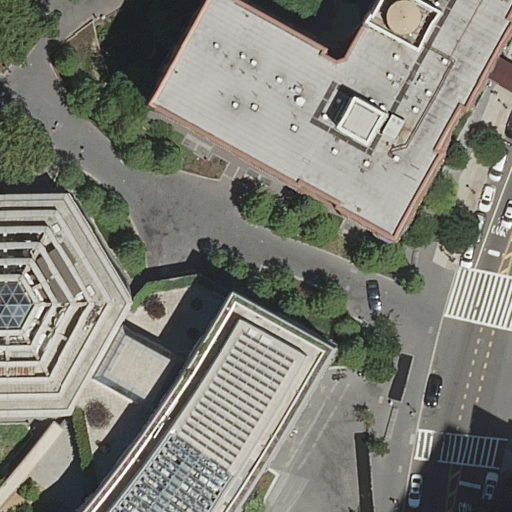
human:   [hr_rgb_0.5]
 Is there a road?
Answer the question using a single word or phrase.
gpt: yes

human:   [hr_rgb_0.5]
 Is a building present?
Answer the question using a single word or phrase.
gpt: yes

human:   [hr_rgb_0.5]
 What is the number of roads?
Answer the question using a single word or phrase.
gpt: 10

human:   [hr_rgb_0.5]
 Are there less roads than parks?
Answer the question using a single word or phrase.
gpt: no

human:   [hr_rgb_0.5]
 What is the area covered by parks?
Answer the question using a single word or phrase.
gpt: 7406m2

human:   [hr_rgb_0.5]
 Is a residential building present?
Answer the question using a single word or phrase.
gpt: yes

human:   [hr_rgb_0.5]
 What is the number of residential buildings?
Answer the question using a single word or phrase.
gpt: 3

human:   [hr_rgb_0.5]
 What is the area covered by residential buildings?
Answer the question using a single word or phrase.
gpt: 3487m2

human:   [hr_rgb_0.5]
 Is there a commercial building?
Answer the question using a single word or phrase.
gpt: no

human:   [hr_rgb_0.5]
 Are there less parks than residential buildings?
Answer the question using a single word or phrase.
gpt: yes

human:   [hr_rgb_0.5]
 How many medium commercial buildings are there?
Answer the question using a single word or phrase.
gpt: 0

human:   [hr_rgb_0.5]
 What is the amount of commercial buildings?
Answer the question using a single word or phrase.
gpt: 0

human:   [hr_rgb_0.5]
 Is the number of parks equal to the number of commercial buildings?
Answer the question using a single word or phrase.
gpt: no

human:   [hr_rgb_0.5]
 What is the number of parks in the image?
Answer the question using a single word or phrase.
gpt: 2

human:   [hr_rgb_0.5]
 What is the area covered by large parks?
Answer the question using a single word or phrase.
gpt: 7406m2

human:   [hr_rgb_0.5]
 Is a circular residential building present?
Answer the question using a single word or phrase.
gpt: no

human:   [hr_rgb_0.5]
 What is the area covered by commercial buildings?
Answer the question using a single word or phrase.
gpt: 0m2

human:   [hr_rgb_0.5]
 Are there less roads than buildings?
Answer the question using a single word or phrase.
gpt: no

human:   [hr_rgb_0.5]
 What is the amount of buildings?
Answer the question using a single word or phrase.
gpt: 3

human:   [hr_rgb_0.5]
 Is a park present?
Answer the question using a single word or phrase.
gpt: yes

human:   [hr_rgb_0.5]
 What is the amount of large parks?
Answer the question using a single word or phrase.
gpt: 2

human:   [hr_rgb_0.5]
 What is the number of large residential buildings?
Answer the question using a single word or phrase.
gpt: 3

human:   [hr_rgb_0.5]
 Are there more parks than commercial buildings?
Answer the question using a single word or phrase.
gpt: yes

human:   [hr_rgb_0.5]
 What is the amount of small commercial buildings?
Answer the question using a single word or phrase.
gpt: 0

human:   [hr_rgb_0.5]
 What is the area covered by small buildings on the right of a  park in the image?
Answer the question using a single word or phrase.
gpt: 0m2

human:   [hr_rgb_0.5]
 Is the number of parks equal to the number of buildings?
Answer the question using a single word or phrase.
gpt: no

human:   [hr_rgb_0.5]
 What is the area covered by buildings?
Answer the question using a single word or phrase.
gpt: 3487m2

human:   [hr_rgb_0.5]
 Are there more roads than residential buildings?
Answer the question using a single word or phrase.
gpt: yes

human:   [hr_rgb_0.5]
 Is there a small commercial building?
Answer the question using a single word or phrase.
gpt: no

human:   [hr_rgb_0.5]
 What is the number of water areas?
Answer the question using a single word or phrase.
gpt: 0

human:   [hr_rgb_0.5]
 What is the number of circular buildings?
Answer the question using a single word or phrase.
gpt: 0

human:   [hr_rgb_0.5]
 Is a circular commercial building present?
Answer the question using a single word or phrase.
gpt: no

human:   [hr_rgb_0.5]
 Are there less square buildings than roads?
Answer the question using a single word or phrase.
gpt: yes

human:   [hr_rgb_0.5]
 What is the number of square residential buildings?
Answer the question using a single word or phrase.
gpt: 0

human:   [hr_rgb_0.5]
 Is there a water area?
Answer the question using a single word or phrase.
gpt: no

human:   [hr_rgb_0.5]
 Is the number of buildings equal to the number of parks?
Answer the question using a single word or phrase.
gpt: no

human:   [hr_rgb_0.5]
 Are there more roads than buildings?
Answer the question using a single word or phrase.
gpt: yes

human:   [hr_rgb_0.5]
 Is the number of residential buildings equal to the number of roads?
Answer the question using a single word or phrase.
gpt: no

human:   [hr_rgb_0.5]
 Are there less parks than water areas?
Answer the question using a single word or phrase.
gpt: no

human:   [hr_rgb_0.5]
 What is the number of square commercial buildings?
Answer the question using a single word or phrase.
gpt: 0

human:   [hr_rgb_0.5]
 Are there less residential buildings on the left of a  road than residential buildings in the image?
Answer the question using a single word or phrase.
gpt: yes

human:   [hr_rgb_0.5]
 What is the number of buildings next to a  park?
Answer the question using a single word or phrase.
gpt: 3

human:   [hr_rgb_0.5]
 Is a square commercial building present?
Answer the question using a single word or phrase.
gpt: no

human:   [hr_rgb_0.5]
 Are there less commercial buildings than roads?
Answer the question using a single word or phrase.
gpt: yes

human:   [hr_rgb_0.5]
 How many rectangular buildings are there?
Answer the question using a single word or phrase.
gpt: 2

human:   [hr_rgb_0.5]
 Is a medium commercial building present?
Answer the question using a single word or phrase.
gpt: no

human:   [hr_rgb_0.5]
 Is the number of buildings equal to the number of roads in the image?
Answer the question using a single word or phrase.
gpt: no

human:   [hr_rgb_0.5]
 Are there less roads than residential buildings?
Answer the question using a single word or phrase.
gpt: no

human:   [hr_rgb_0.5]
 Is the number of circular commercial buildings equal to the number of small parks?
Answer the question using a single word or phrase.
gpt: yes

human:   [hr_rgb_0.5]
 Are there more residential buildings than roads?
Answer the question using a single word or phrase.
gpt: no

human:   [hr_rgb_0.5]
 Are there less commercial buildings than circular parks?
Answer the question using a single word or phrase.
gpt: no

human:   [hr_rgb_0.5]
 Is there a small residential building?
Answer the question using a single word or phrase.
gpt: no

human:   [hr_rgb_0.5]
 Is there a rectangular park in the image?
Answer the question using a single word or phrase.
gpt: no

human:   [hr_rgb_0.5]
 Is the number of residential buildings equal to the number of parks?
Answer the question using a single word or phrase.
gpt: no

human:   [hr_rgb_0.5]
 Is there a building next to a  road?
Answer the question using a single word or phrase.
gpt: yes

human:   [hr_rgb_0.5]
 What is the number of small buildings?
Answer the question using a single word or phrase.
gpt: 0

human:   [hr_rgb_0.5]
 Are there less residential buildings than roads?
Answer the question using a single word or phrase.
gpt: yes

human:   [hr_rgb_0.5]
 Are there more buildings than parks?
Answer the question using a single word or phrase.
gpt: yes

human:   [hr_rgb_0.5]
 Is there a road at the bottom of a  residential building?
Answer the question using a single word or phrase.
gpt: yes

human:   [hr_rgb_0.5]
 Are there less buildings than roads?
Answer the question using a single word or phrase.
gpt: yes

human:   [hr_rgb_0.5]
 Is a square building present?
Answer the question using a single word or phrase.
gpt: no

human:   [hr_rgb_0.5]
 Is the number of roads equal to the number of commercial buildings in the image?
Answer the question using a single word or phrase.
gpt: no

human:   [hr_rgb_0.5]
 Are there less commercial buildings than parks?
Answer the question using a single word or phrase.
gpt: yes

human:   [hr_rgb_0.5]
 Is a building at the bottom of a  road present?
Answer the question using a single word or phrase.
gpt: yes